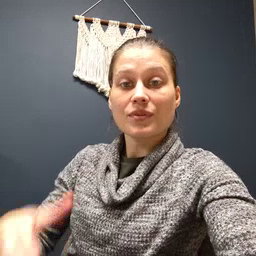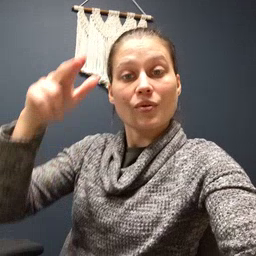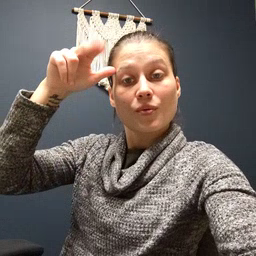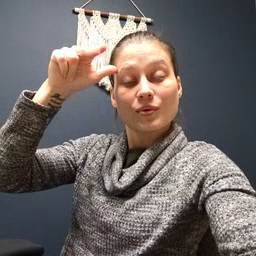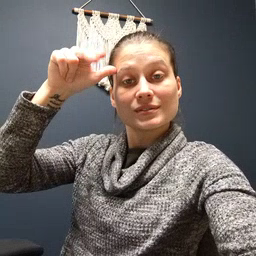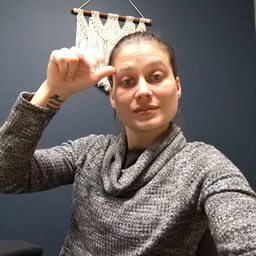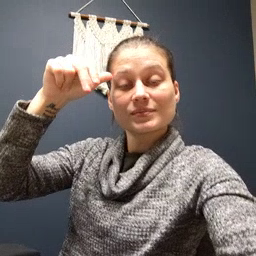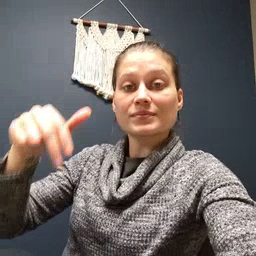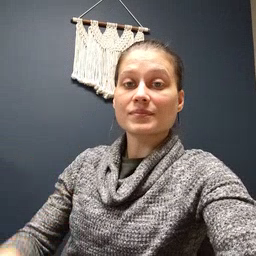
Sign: horse